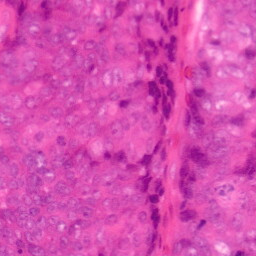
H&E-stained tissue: Colon